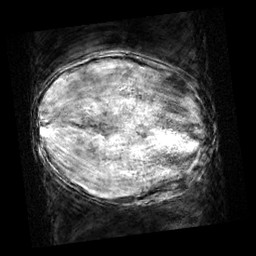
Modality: SWI
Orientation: axial
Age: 9
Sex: male
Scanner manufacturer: siemens
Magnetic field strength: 3 T
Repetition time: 0.027 s
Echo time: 0.02 s